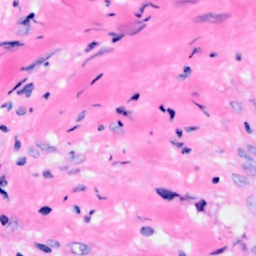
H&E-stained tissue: Breast